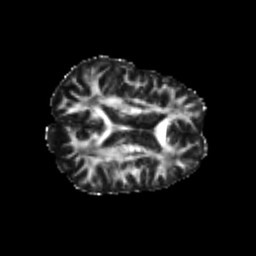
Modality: FA
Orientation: axial
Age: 24
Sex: male
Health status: healthy
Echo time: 0.074 s